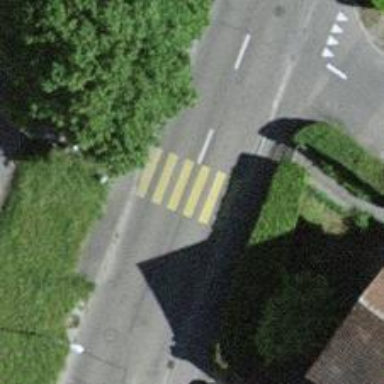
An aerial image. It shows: Zebra crossing on the road.